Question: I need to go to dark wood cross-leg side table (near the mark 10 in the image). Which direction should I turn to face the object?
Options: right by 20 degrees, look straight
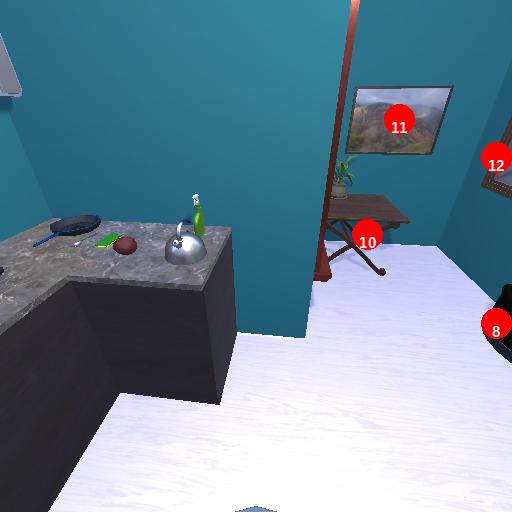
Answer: right by 20 degrees